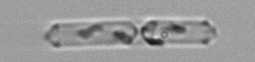
Label: Cerataulina_pelagica